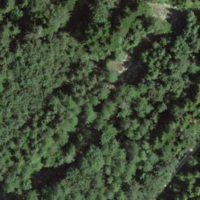
EUNIS habitat code: 44
Species observed at this site:
Fringilla coelebs
Spinus spinus